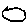
Label: hexagon